Question: I have three tables in the SQL server named , my query is, in the sold table, I have a filed INV-NO which is a common field in the details table by name BILL-NO and in the details table I have a field CUSTID which is also in Customers Table.
how to get CUSTID and Customer Name from Customer Table in the sold table matching with INV-NO from sold AND details table.

then CUSTID and Customer fields are blank in sold table I want to fill them from the other two tables. is it possible
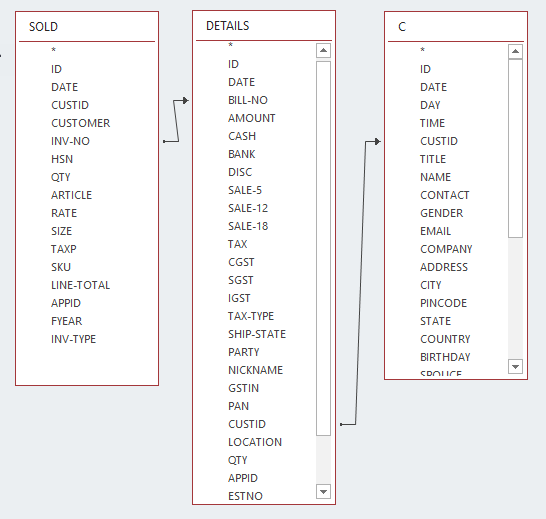
Answer: You can get it via inner join to retrieve customer name.
'''
SELECT [C].[NAME]
FROM [SOLD] S
JOIN [DETAILS] D ON [S].[INV-NO] = [D].[BILL-NO]
JOIN [CUSTOMER] C ON [D].[CUSTID] = [C].[CUSTID]
'''
If you want to update [SOLD] table with customer name then:
'''
UPDATE S
SET [S].[CUSTID] = [C].[CUSTID], [S].[CUSTOMER] = [C].[NAME]
FROM [SOLD] S
JOIN [DETAILS] D ON [S].[INV-NO] = [D].[BILL-NO]
JOIN [CUSTOMER] C ON [D].[CUSTID] = [C].[CUSTID]
'''
It would be helpful if you have provided some sample data.
Based on comments, if you are trying on MS ACCESS then try the same query by replacing JOIN with INNER JOIN as below (for MS ACCESS ):
'''
SELECT [C].[NAME]
FROM [SOLD] S
INNER JOIN [DETAILS] D ON [S].[INV-NO] = [D].[BILL-NO]
INNER JOIN [CUSTOMER] C ON [D].[CUSTID] = [C].[CUSTID]
'''
If you are updating then the below query is for MS-ACCESS:
'''
UPDATE S
SET [S].[CUSTID] = [C].[CUSTID], [S].[CUSTOMER] = [C].[NAME]
FROM [SOLD] S
INNER JOIN [DETAILS] D ON [S].[INV-NO] = [D].[BILL-NO]
INNER JOIN [CUSTOMER] C ON [D].[CUSTID] = [C].[CUSTID]
'''